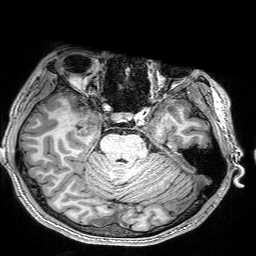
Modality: T1w
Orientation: coronal